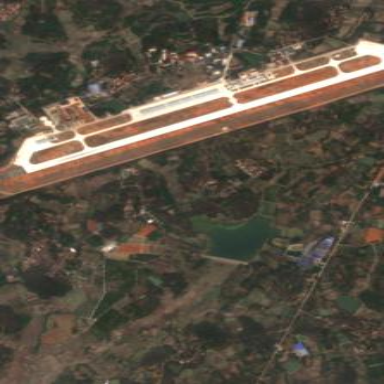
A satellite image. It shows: Military airfield located within aerodrome.